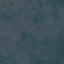
Land use / land cover: HerbaceousVegetation